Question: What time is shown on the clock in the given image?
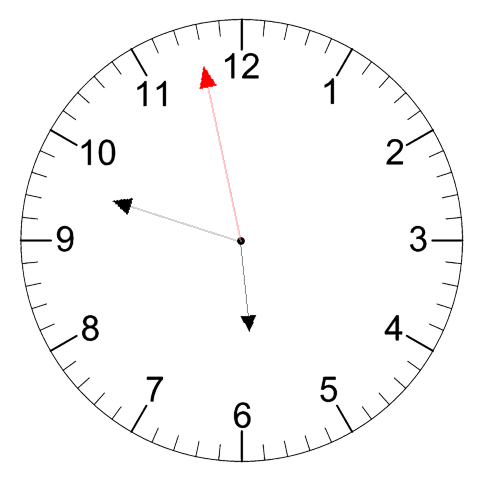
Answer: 05:47:58